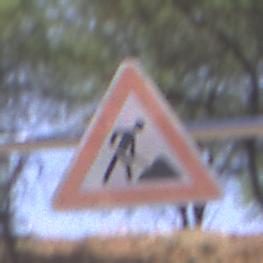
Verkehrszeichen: Arbeitsstelle
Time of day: Midday
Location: Outdoor (RoadRail)
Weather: Clear
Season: NotSpecified
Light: Natural